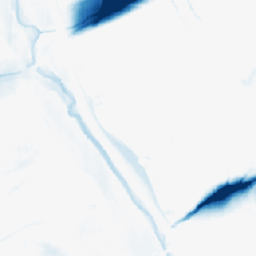
Category: morphological
Decomposition family: morphological_ellipse
Decomposition parameters: operation: closing
width: 50
height: 10
Upsampling method: area
Upsampling parameters: scale: 4
Upsampling scale: 4